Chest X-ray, AP view. Patient: 33 years old, sex M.
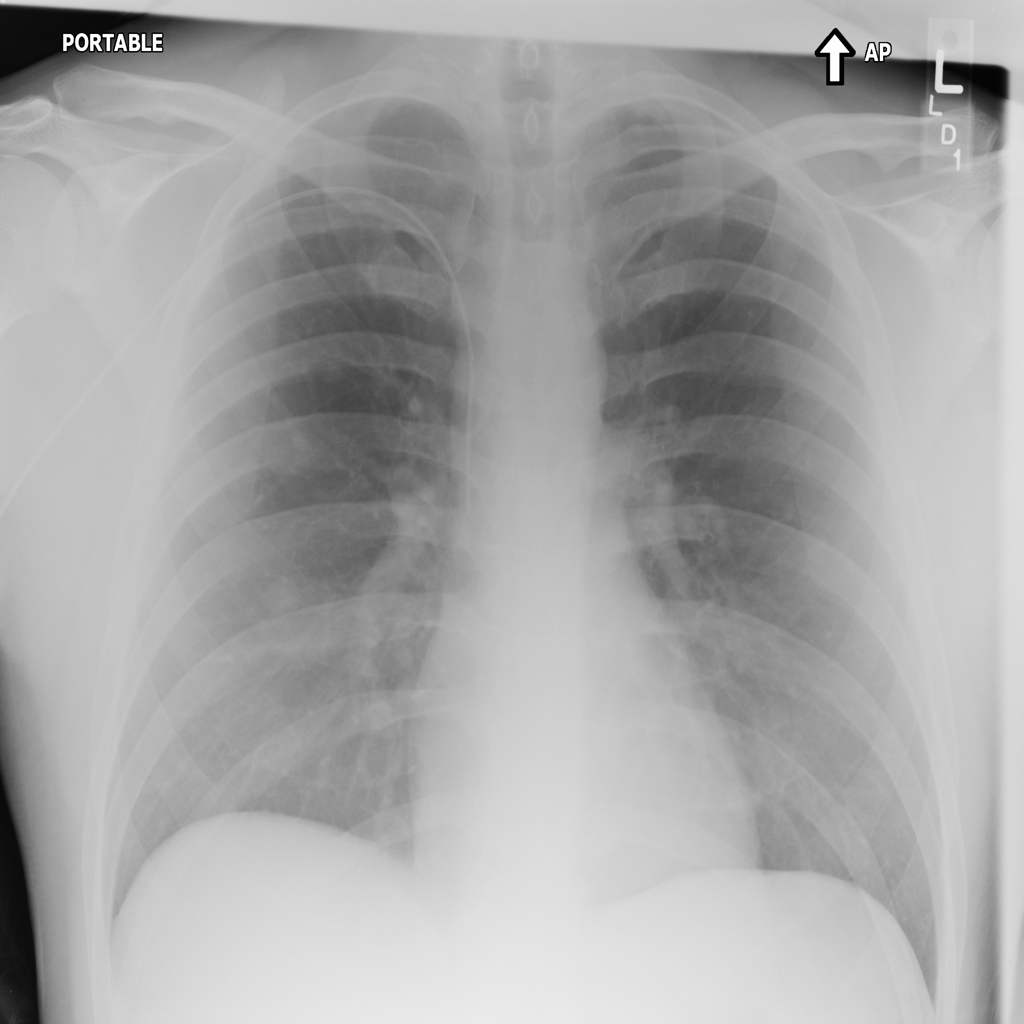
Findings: Nodule